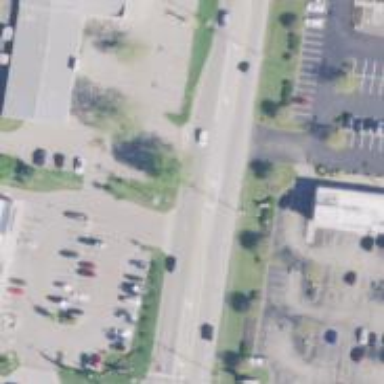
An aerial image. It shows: Tertiary road surrounded by retail establishments.